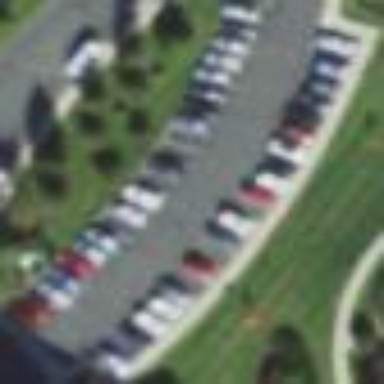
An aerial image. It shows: Parking area.